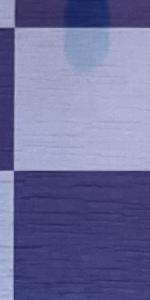
Label: Empty